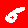
Digit: 5